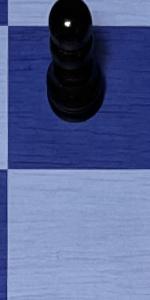
Label: Empty